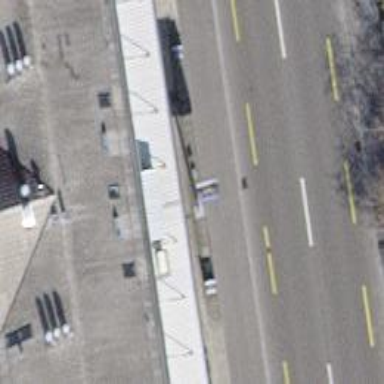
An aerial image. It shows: Fuel station.